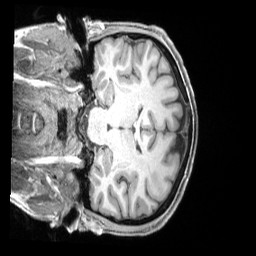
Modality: T1w
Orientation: coronal
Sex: male
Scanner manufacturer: siemens
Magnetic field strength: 3 T
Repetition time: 2.4 s
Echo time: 0.00222 s